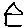
Label: house